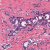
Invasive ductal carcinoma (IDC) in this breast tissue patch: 0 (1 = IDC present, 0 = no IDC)